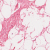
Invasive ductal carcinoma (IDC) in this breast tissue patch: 0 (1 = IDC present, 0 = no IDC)